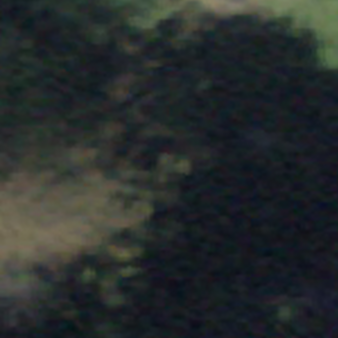
Label: other